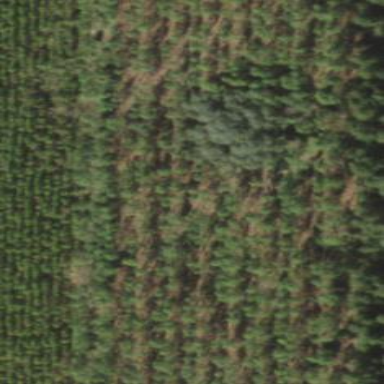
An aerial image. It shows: Forest with needle-leaved trees.